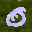
Label: 0